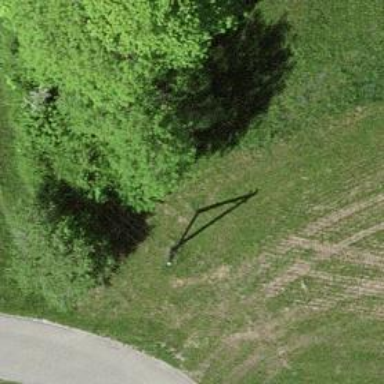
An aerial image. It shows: Utility pole as the man-made structure.